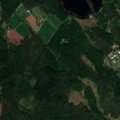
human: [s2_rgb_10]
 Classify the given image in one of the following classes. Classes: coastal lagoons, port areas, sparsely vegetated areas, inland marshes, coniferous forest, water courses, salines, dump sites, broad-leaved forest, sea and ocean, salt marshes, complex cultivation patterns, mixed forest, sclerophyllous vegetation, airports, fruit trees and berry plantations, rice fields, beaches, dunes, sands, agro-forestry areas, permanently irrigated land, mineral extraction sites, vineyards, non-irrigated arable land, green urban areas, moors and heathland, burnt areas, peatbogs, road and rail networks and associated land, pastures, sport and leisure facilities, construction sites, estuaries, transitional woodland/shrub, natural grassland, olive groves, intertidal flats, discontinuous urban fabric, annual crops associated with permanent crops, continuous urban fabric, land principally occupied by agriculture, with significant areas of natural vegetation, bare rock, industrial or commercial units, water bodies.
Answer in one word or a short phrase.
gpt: broad-leaved forest, mixed forest, water bodies